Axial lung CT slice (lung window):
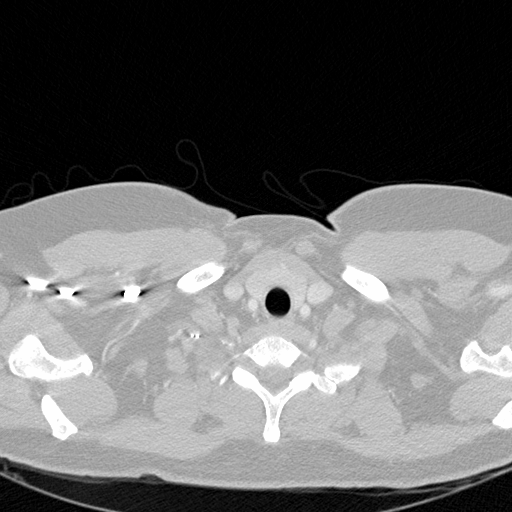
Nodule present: no